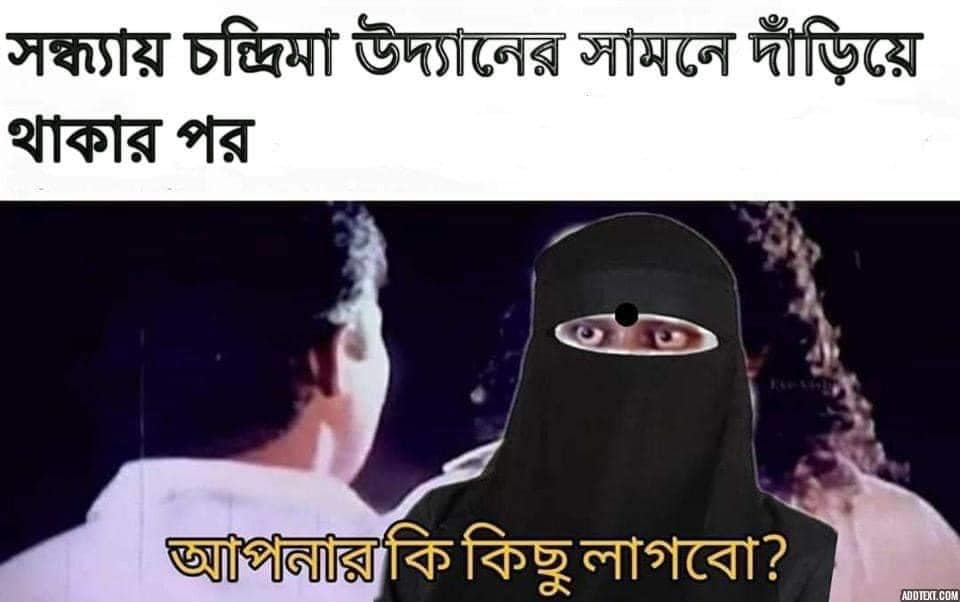
Caption: সন্ধ্যায় চন্দ্রিমা উদ্যানের সামনে দাড়িয়ে থাকার পর    আপনার কি কিছু লাগবো ?
Label: hate